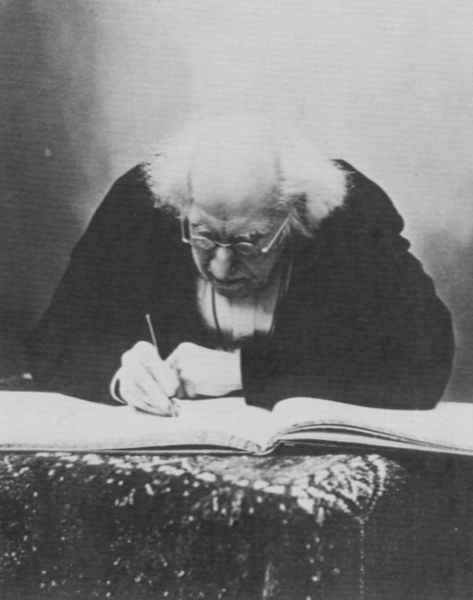
Titel: Der Chemiker Chevreul im Gespräch mit Nadar am Vorabend seines hundertsten Geburtstags
Künstler: Gaspard-Félix Tournachon
Schlagwörter: feder, hand, mann, weiß, frisur, grau, haar, licht, mund, nase, schwarz, tisch, muster, ornament, alt, bart, hemd, jacke, wand, falten, mensch, bildnis, herr, portrait, porträt, tischdecke, tischtuch, haare, decke, gebeugt, papier, alter mann, anstrengung, glatze, konzentration, foto, fotografie, photographie, alter, buch, schwarz-weiß, brille, schriftsteller, stift, halbglatze, wissenschaftler, buhc, heft, photo, seiten, schreiben, forscher, gebückt, gelehrter, schreiber, griffel, lat, fotographie, aufnahme, wissenschaft, lektüre, gebäugt, graue haare, weißes haar, füller, schrifsteller, beistift, brile, eintragen, zufällig, intelligent, kopfglatze, gelehrtet